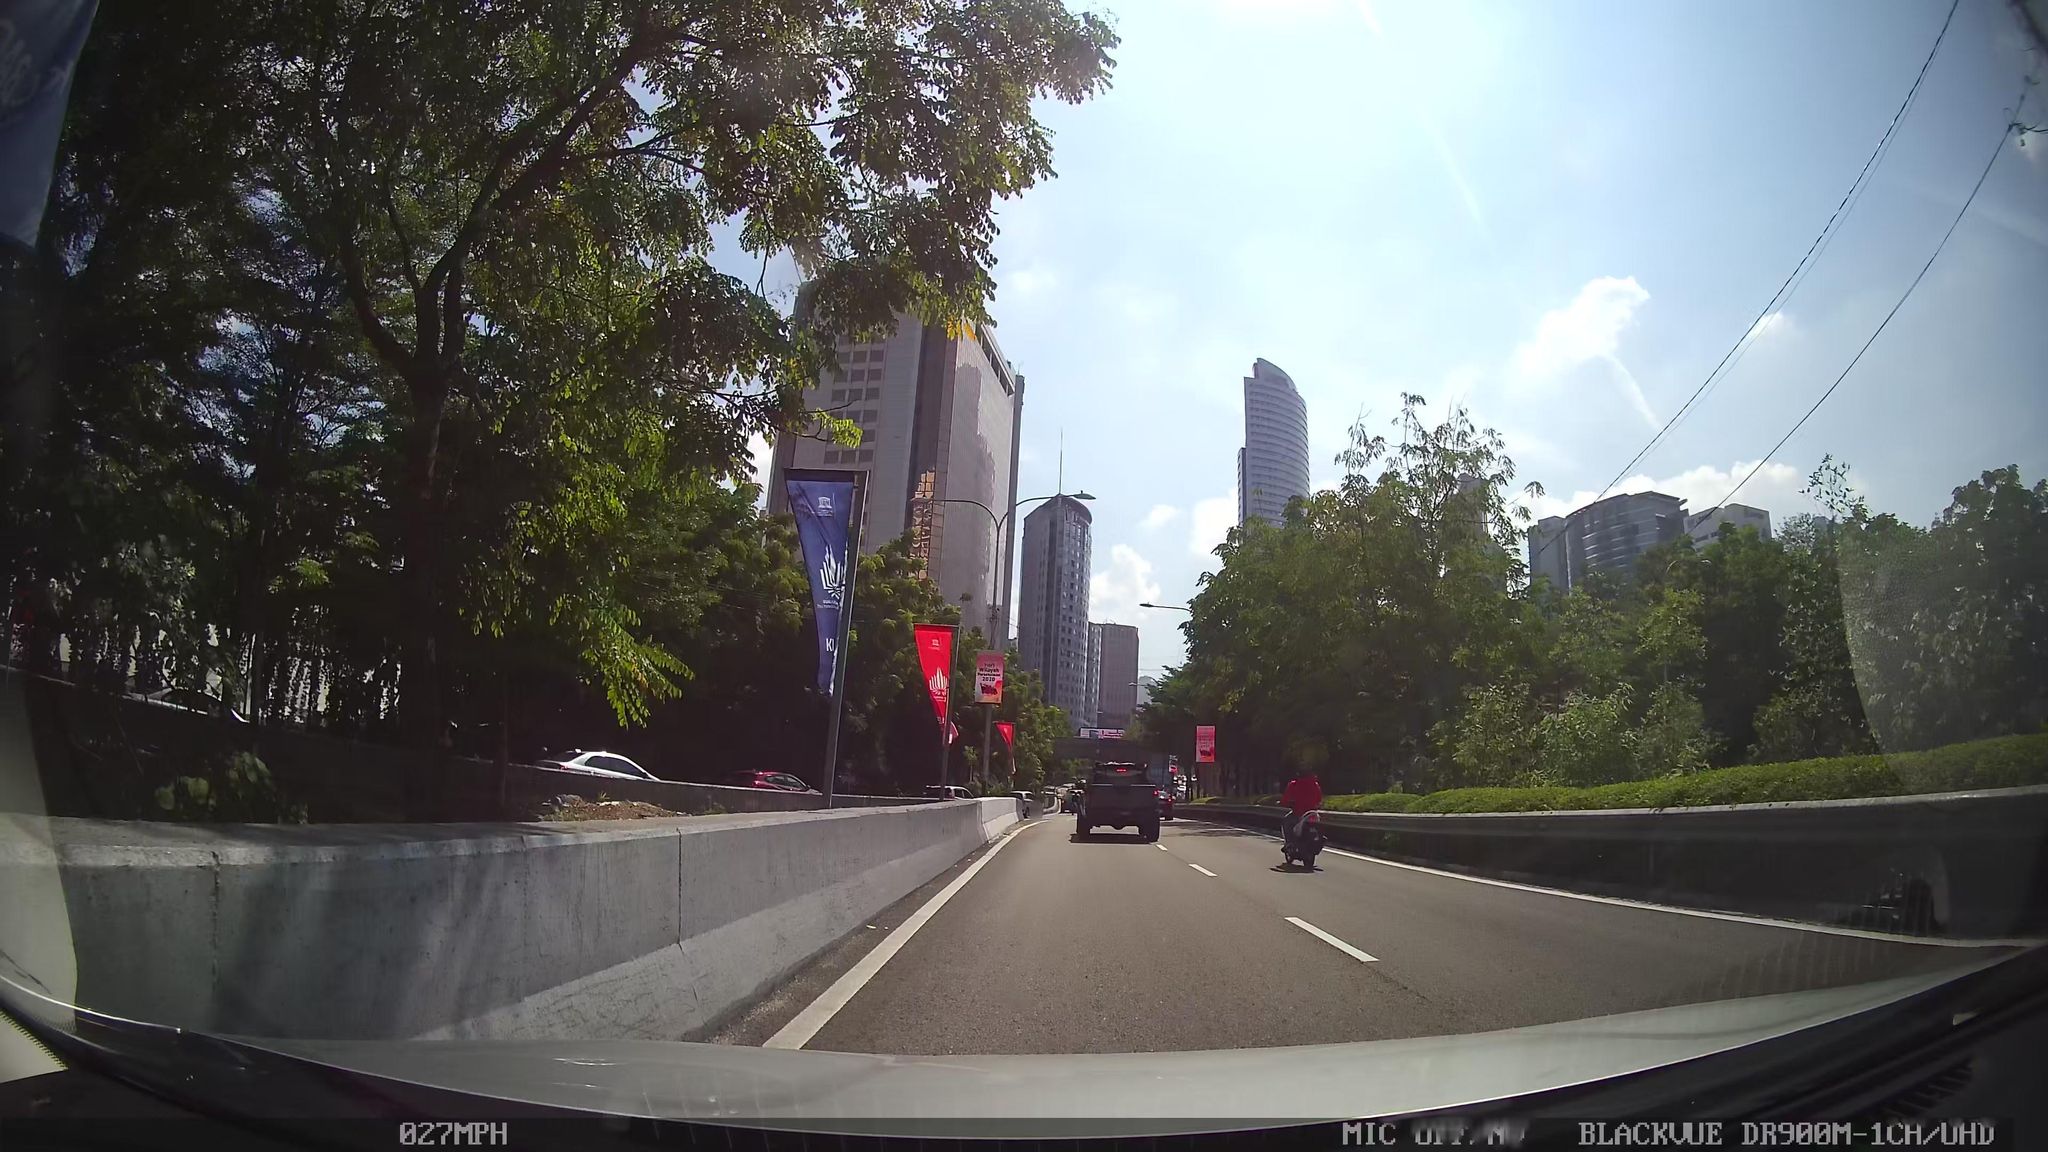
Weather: clear
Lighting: day
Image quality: good
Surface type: driving surface
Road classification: trunk_link, secondary
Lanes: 4, 2, 3
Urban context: urban centre
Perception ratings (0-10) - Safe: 0.44, Lively: 8.45, Beautiful: 5.12, Boring: 2.58, Depressing: 5.03, Wealthy: 4.12